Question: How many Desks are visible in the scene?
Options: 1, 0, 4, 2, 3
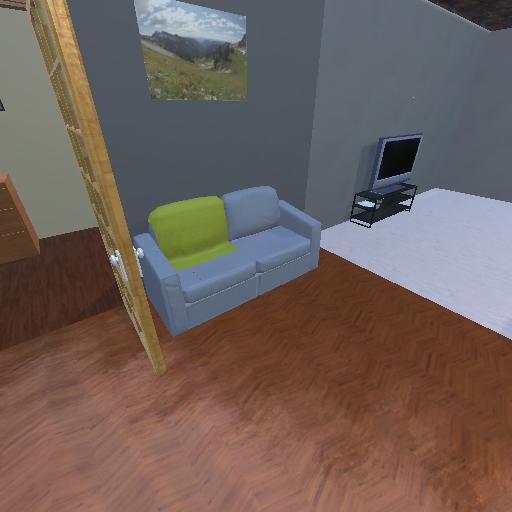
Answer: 1